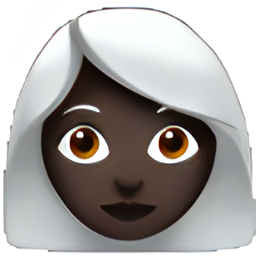
Name: woman white haired dark skin tone
Emoji: 👩🏿‍🦳
Group: People & Body
Sub-group: person